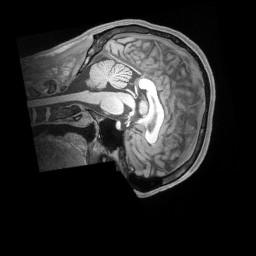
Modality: T1w
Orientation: sagittal
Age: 31
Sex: male
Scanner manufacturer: siemens
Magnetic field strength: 3 T
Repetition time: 2.53 s
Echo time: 0.00164 s